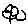
Label: flower